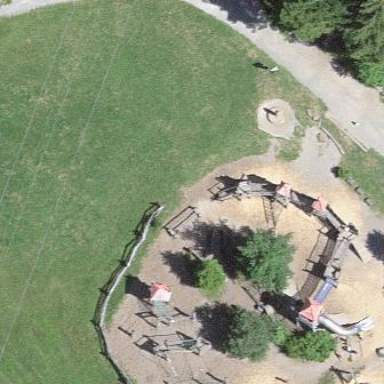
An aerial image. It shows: Playground featuring climbing frame.